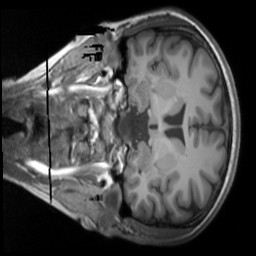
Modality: T1w
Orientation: coronal
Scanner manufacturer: siemens
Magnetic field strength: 3 T
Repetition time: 1.9 s
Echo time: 0.00267 s